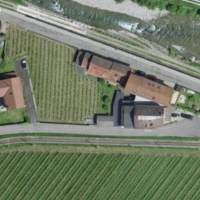
EUNIS habitat code: 40
Species observed at this site:
Certhia brachydactyla
Corvus corone
Motacilla cinerea
Parus major
Erithacus rubecula
Troglodytes troglodytes
Dendrocopos major
Periparus ater
Sitta europaea
Cinclus cinclus
Fringilla coelebs
Buteo buteo
Columba palumbus
Turdus merula